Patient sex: M
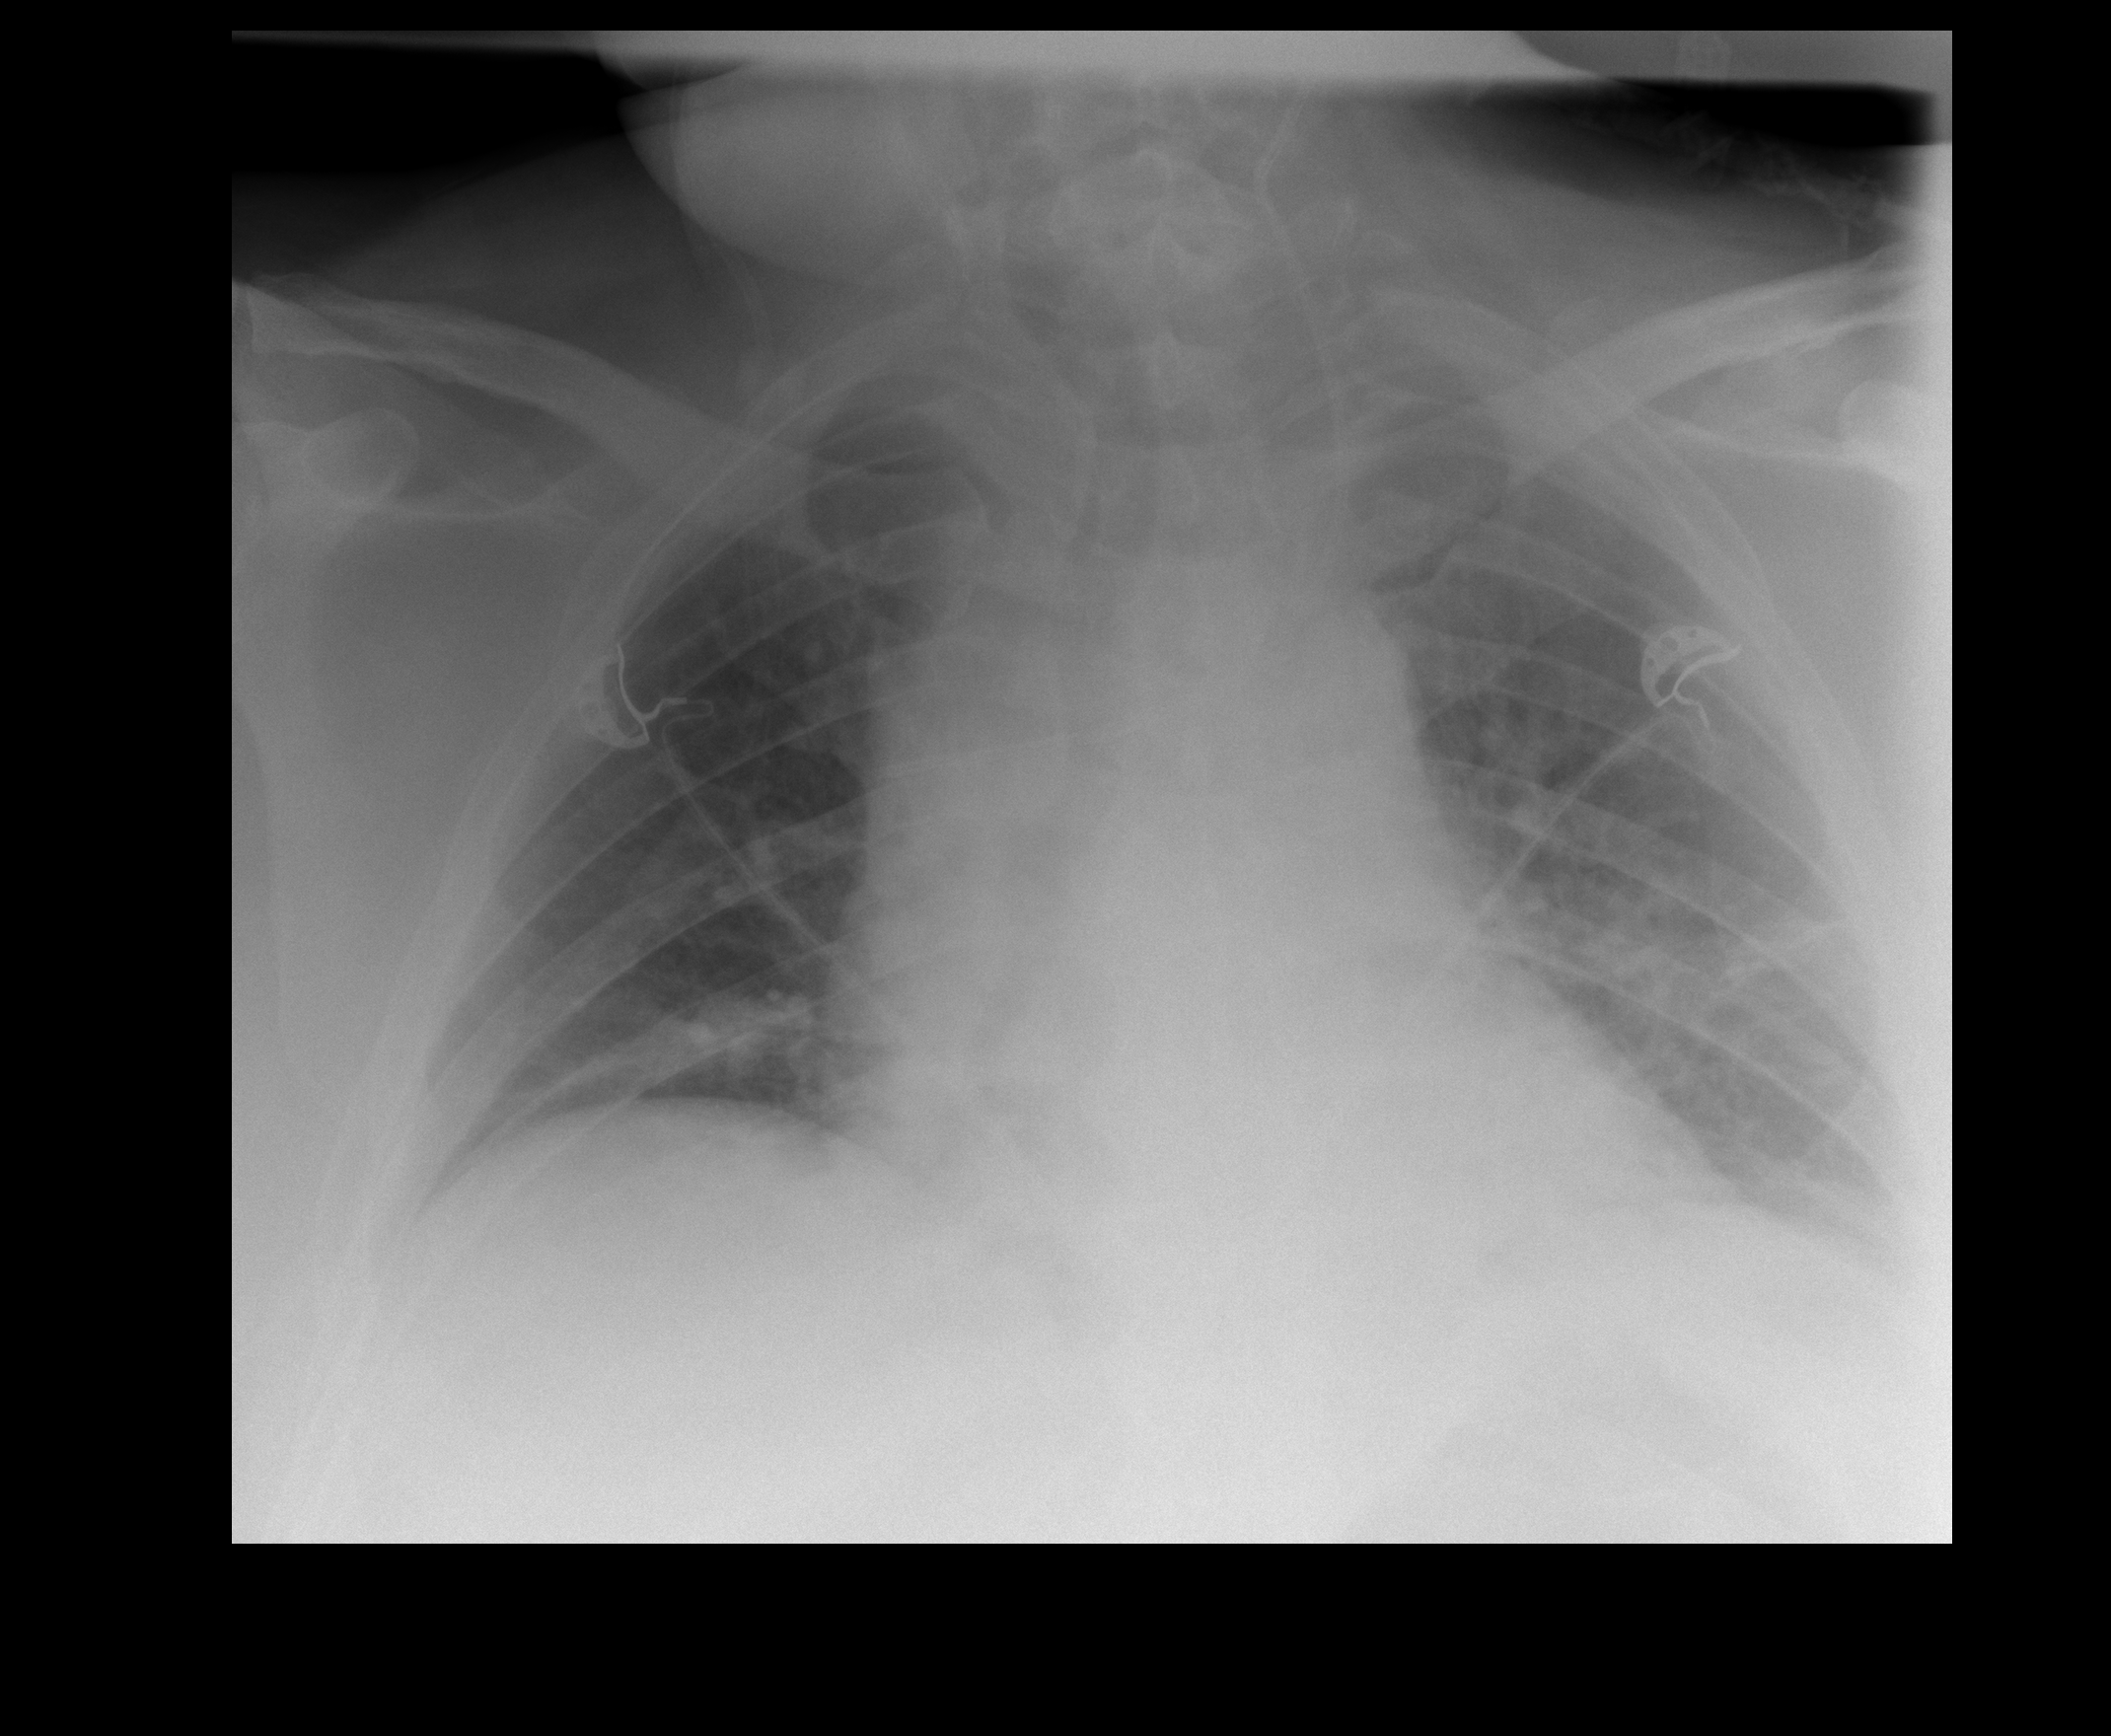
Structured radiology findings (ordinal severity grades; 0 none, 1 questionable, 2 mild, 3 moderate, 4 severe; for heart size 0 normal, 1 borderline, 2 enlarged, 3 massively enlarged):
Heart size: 2
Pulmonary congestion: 0
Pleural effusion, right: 1
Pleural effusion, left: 2
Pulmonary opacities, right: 0
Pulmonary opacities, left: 0
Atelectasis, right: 2
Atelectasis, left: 2